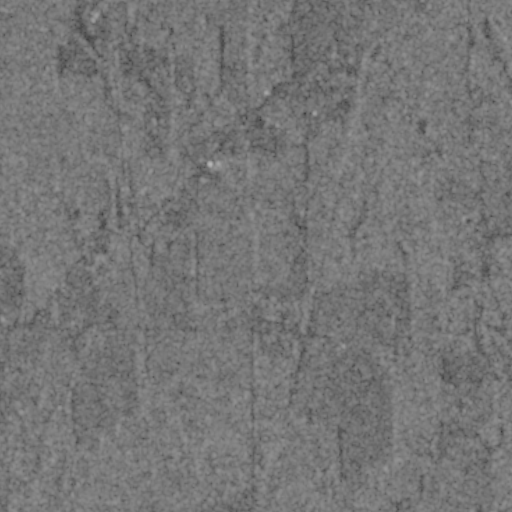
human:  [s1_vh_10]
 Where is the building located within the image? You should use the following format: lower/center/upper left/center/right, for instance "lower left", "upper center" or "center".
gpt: The building is located in the lower left of the image.
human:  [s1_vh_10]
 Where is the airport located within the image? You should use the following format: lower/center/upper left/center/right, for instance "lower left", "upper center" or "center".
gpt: There is no airport in the image.

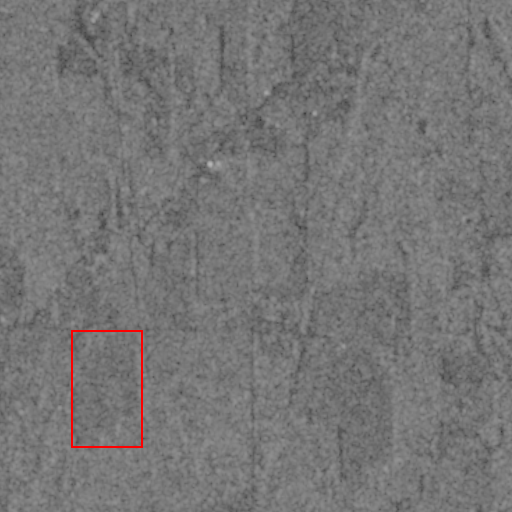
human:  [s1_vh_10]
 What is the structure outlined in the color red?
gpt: The structure outlined in red is a crop field.
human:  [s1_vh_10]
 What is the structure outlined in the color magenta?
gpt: There is no magenta outline.